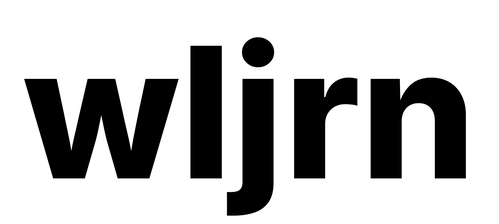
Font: Inter_ExtraBold